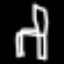
Label: chair